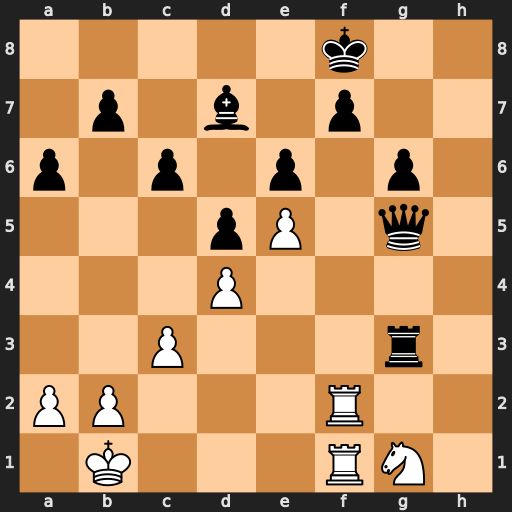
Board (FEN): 5k2/1p1b1p2/p1p1p1p1/3pP1q1/3P4/2P3r1/PP3R2/1K3RN1
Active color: w
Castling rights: -
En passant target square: -
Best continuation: Rxf7+ Kg8 Rf8+ Kh7 R1f7+ Kh6 Rh8#